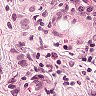
Metastatic tissue present: yes